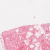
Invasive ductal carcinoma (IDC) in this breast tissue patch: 0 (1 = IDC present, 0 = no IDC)